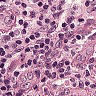
Metastatic tissue present: no